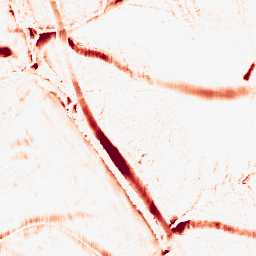
Category: morphological
Decomposition family: morphological_ellipse
Decomposition parameters: operation: opening
width: 20
height: 10
Upsampling method: quintic
Upsampling parameters: scale: 2
Upsampling scale: 2